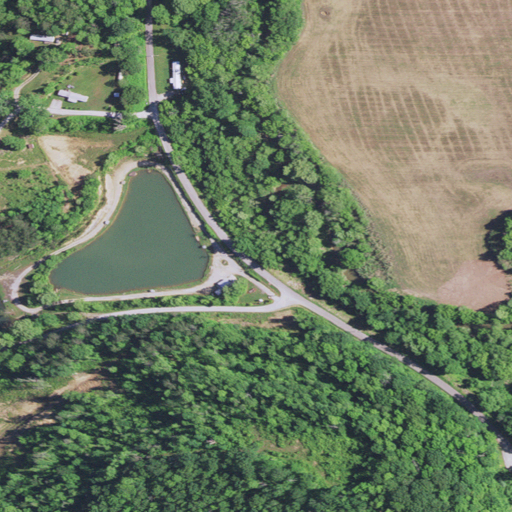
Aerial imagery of valley in Kentucky named California Hollow containing deciduous forest, pasture, open development, cultivated crops, low intensity development, shrub, medium intensity development, herbaceous wetlands, open water, evergreen forest, grassland, and high intensity development